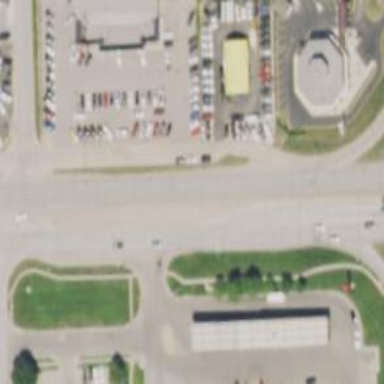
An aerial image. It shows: Primary road with asphalt surface.